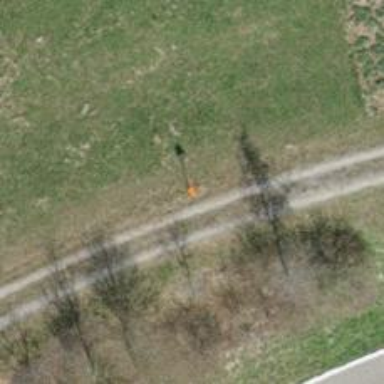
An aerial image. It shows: Pipeline marker.